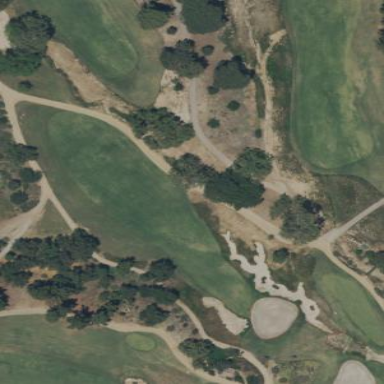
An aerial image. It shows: Scenic golf fairway.